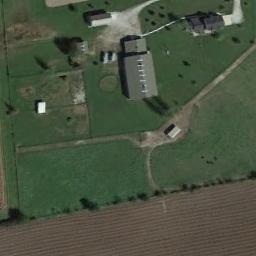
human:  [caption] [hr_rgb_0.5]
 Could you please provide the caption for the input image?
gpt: There are several houses of different sizes in a sparse residential area surrounded by grass .

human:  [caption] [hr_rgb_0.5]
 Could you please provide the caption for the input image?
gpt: The sparse residential is on the grass next to some trees and bare land .

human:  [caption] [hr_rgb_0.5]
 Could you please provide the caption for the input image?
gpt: There are several houses among the lush woods .

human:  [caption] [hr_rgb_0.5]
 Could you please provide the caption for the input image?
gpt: Several buildings of different sizes are in the sparse residential .

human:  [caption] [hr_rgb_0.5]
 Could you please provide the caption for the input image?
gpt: A sparse residential area with several buildings on the green meadow .